Question:
I have this simple logout button on the right (blue coloured) button and whenever I press the logout button, that border appears
I have tried the following CSS styles:
'''
a:active
{
border-style: none;
border: 0px;
}
'''
and these have been tried on all '<a> tag' possibilities like 'hover, active'..
Any idea what might be the cause?
this is the link
<URL>
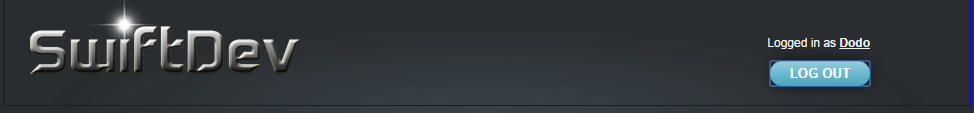
Answer: It's not a border, it's the outline.
'''
#logoutButton {
outline: none;
}
'''
<URL>